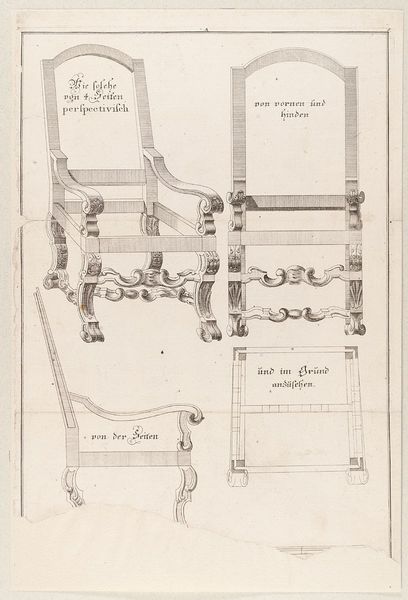
Titel: Querschnitt, Grund- und Aufriss eines Stuhls
Künstler: Martin Engelbrecht
Standort: Hamburg
Institution: Museum für Kunst und Gewerbe Hamburg
Schlagwörter: holz, skizze, stuhl, sessel, frontal, seitlich, armlehne, lehne, grafik, graphik, fotografie, photographie, vier, druckgraphik, druckgrafik, stich, entwurf, kunstgewerbe, laubwerk, blattwerk, plan, entwurfszeichnung, kupferstich, kunsthandwerk, bauplan, von oben, bandelwerk, reproduktionen, industriedesign, druckerzeugnisse, ornamentstich, vorlageblätter